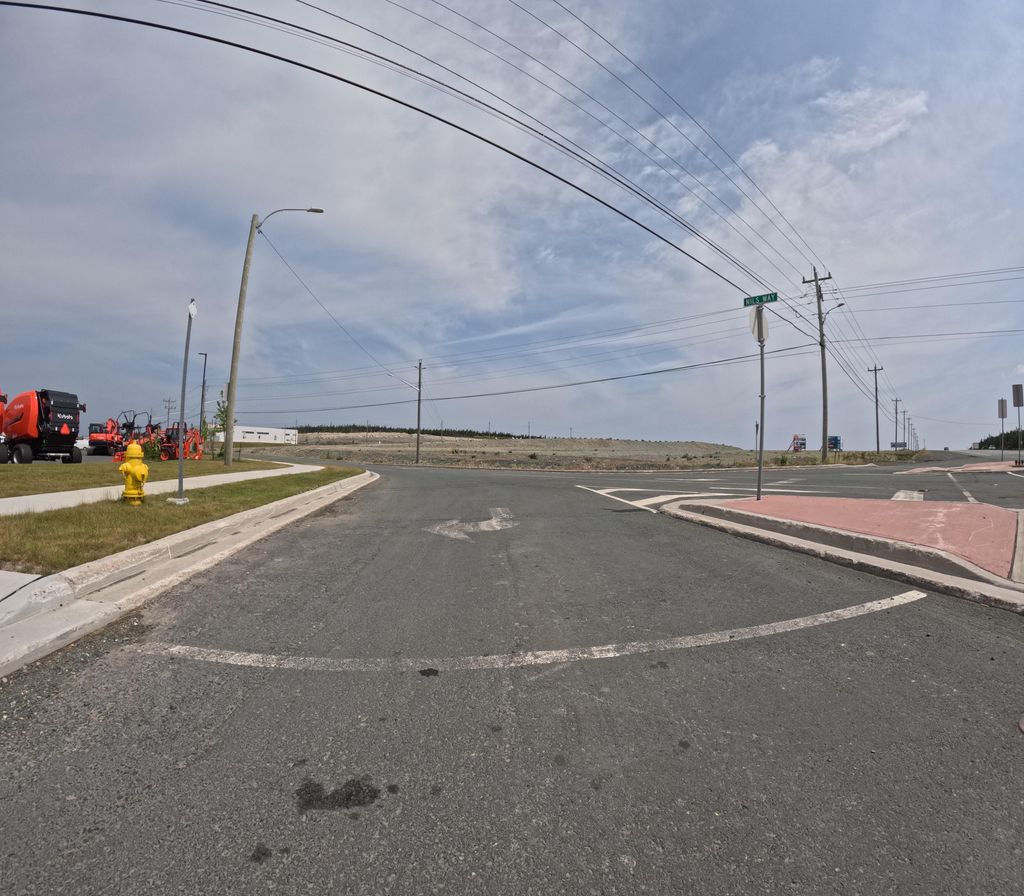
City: st_johns